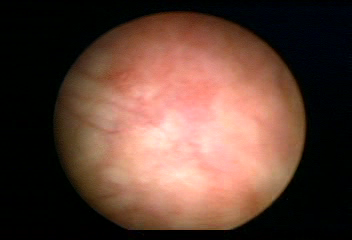
Modality: WLC
Class: Normal mucosa
Bladder cancer association: No